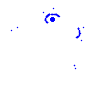
Particle: kaon